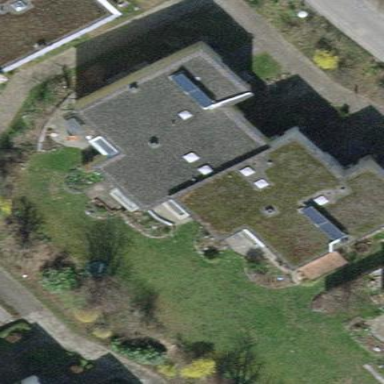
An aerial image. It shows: Terrace building.